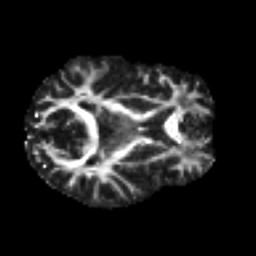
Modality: FA
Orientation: axial
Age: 32
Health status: ill
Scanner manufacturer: philips
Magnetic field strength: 3 T
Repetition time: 9 s
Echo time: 0.127 s